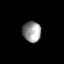
Tissue: prostate
Cell type: Endothelial cells
Senescence score: 0.7023
Nuclear area (px): 377
Mean DAPI intensity: 148.912